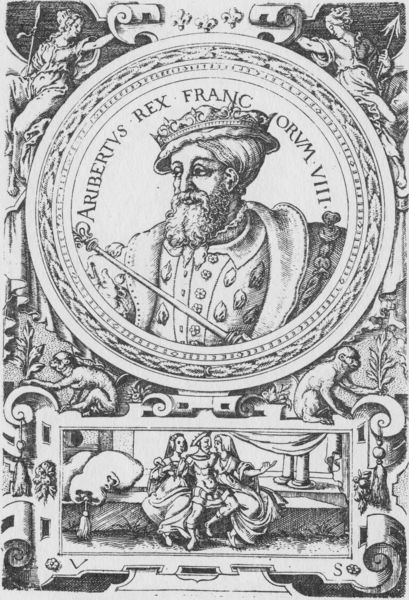
Titel: Bildnis von König Charibert von Frankreich
Künstler: Virgil Solis
Institution: (Seriendruck)
Schlagwörter: blätter, gruppe, mann, weiß, frauen, menschen, mädchen, sitzen, blume, blumen, frau, grau, hut, schmuck, schwarz, szene, säule, säulen, zeichnung, blick, tuch, leute, ornament, bart, mütze, gesicht, hermelin, kragen, pelz, rahmen, vollbart, bild, bildnis, portrait, porträt, vorhang, ast, zweige, fransen, mantel, drei, personen, pflanzen, kontrast, krone, kreis, rund, sack, tondo, affe, engel, relief, schrift, papier, sofa, stab, grafik, graphik, klein, bank, rand, figuren, kissen, könig, lanze, tafel, grazien, inschrift, büste, ornamente, verzierung, bett, stuck, unten, medaillon, zweig, druck, schwarzweiss, radierung, stich, herrscher, kranz, brokat, franz, wappen, liege, liebespaar, voluten, wams, göttinen, troddel, reichtum, planzen, bommel, speer, speere, medaille, schnecken, lilien, kupferstich, armut, pfeil, zepter, szepter, intellektueller, affen, rondell, franc, spieß, sequenz, seriendruck, albertus, franken, rex, rollwerk, kenotaph, aribertus, francorum, kelin, arabseke, l, kleines bild, sieß, aribertys